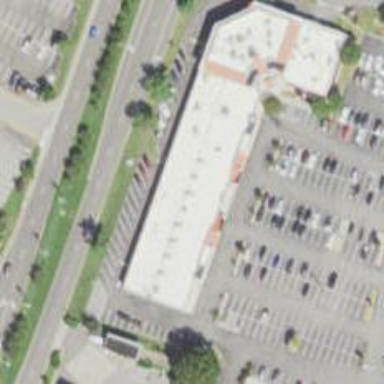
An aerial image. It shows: Fitness center located in leisure land.